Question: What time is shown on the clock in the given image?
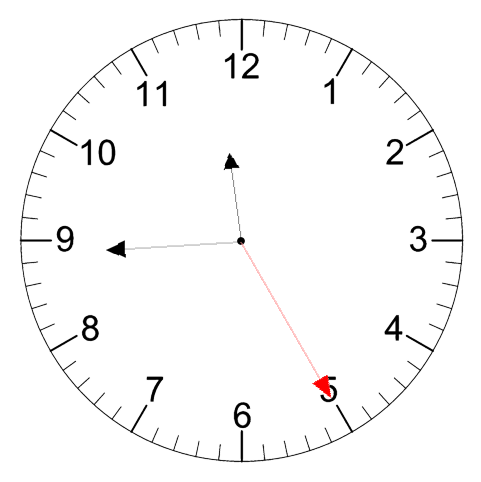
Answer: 11:44:25